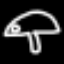
Label: mushroom